問題: ∠A=90°である直角二等辺三角形ABCがあり、線分BCを直径とする半円弧Ωを、直線BCに関してAと反対側にとります。さらに線分BC上に∠PAQ=45°を満たす2点P、Qをとり、直線AP、直線AQとΩの交点をそれぞれR,Sとします。三角形BRPの面積が9、三角形CQSの面積が16のとき、四角形PRSQの面積を求めてください。
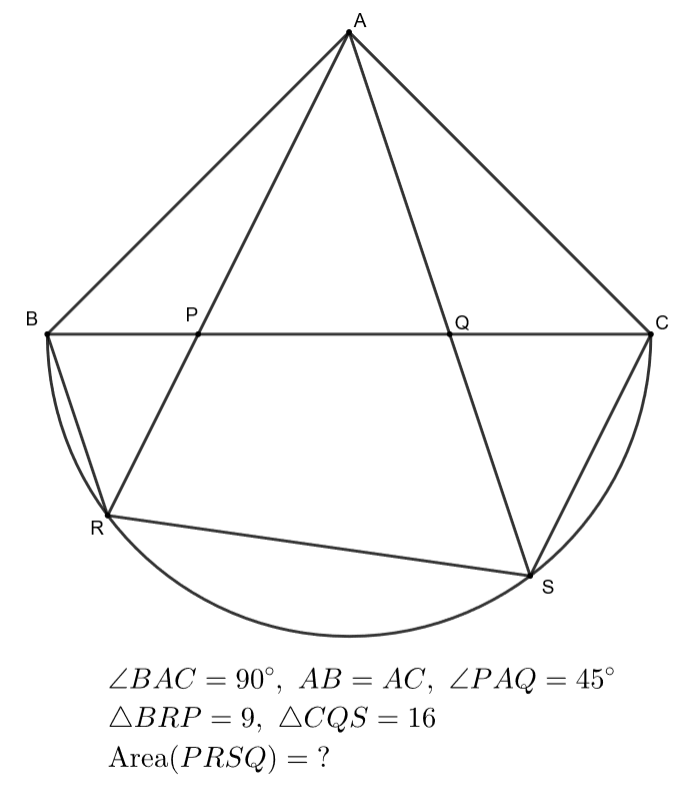
解答: 三角形BRP、CQS、APQに着目すると、これらはすべて相似であり、本問の条件下ではBP^2+CQ^2=PQ^2が成り立つので、相似比と面積比、および三平方の定理からBP:PQ:QC=3:5:4で三角形APQの面積は25である。共通の高さをもつ三角形の底辺の比に注意して面積比を考えていけば三角形ARSの面積は72となり、解答は72-25=47。
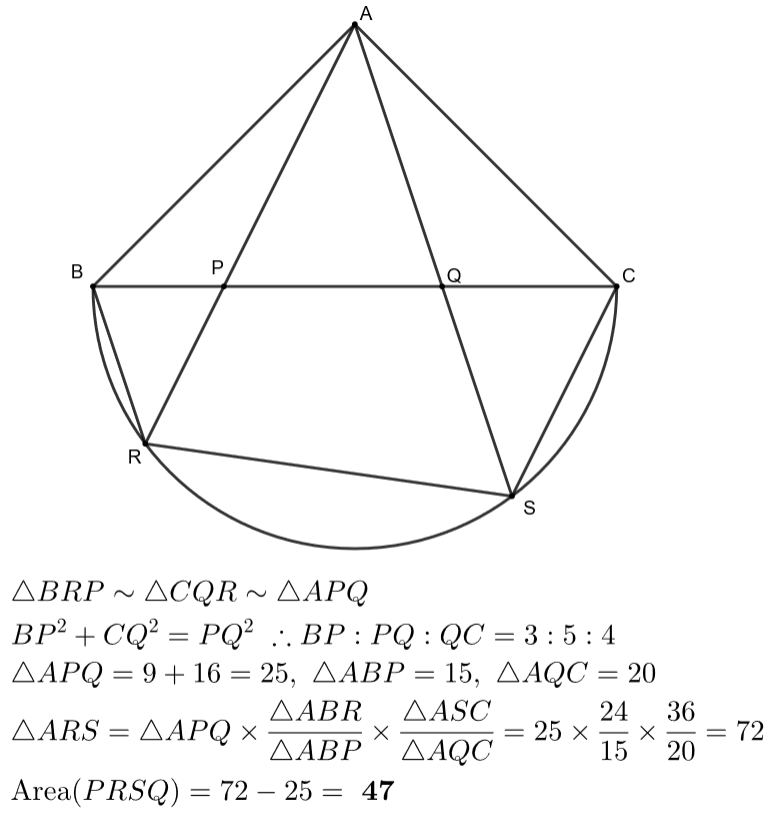
答え: 47
タグ: 相似比、面積比